Question: I'm Trying to get my ':before' arrow work nicely with my 'div', but i can't find a way to give the arrow
- 'background-color: transparent'- 'dashed border'

CSS:
'''
position: absolute;
top: 30px;
right: 8px;
display: inline-block;
border-top: 12px dashed transparent;
border-left: 12px dashed #b3b3b3;
border-bottom: 12px dashed transparent;
border-left-color: #b3b3b3;
content: '';
'''
<URL>
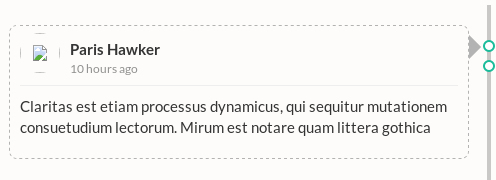
Answer: You should use same border-width and rotate the pseudo element.
Add a background to hide the box border where it stands. <URL>
CSS can become for the pseudo :
'''
ul.timeline li.item-timeline:nth-child(even):before {
position: absolute;
top: 37px;
right: 15px;
display: inline-block;
border-top: 1px dashed #b3b3b3;
border-right: 1px dashed #b3b3b3;
width:10px;
height:10px;
transform:rotate(45deg);
background:white;
z-index:1;
content:'';
}
'''
---
Extra infos,
if the buggy dotted radius border in FF bothers you, you can play with an outline-offset to cut into borders.<URL>
'''
@-moz-document url-prefix() {
/* a stupid way to fix here the border radius effect when dotted or dashed*/
div.inner-content {
outline:white double 4px;
outline-offset:-5px;
}
}
'''